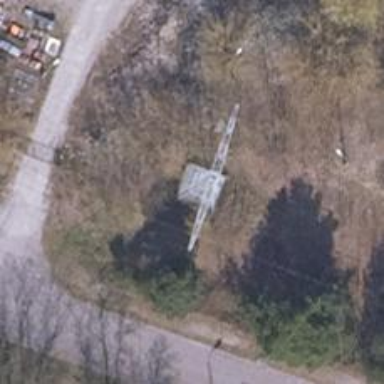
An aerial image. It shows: Power tower.